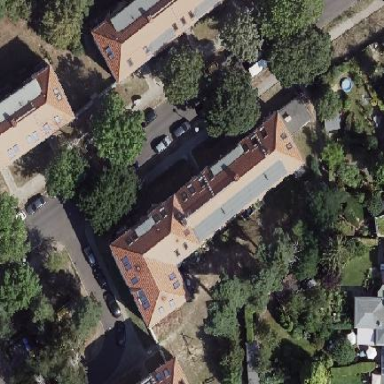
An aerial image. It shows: Hipped roof apartment building.